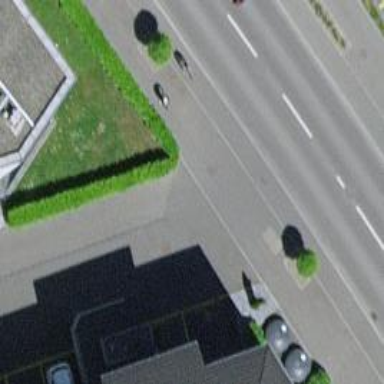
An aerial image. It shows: Asphalt road in living street.